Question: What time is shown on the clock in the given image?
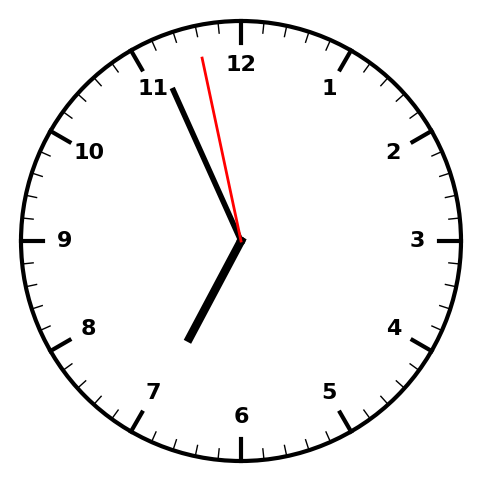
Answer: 06:55:58